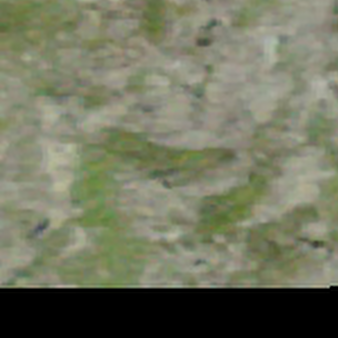
Label: other